Field crop: maize
Growth stage: 2
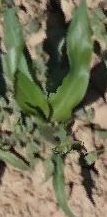
Species: maize